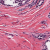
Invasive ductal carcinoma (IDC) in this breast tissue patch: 1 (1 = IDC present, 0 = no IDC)